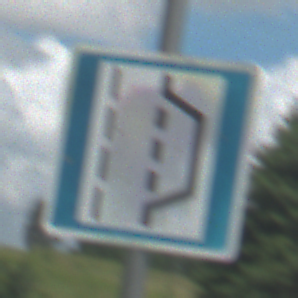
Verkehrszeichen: NothalteUndPannenbucht
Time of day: Midday
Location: Outdoor (Nature)
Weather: PartlyCloudy
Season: NotSpecified
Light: Natural